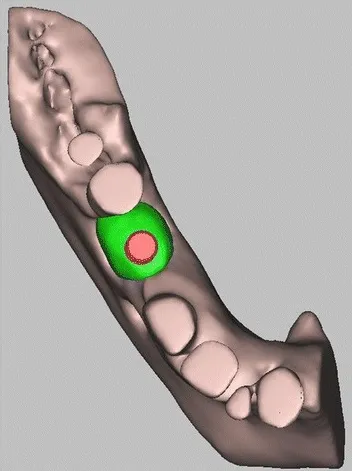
3D digital volumetric reconstruction of implant placement in regenerated bone.
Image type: radiology (ct)